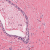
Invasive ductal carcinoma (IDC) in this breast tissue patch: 0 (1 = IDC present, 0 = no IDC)